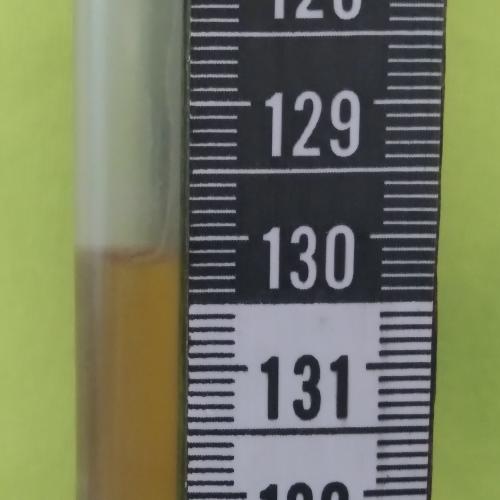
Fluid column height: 130.1 cm